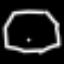
Label: octagon